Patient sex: M
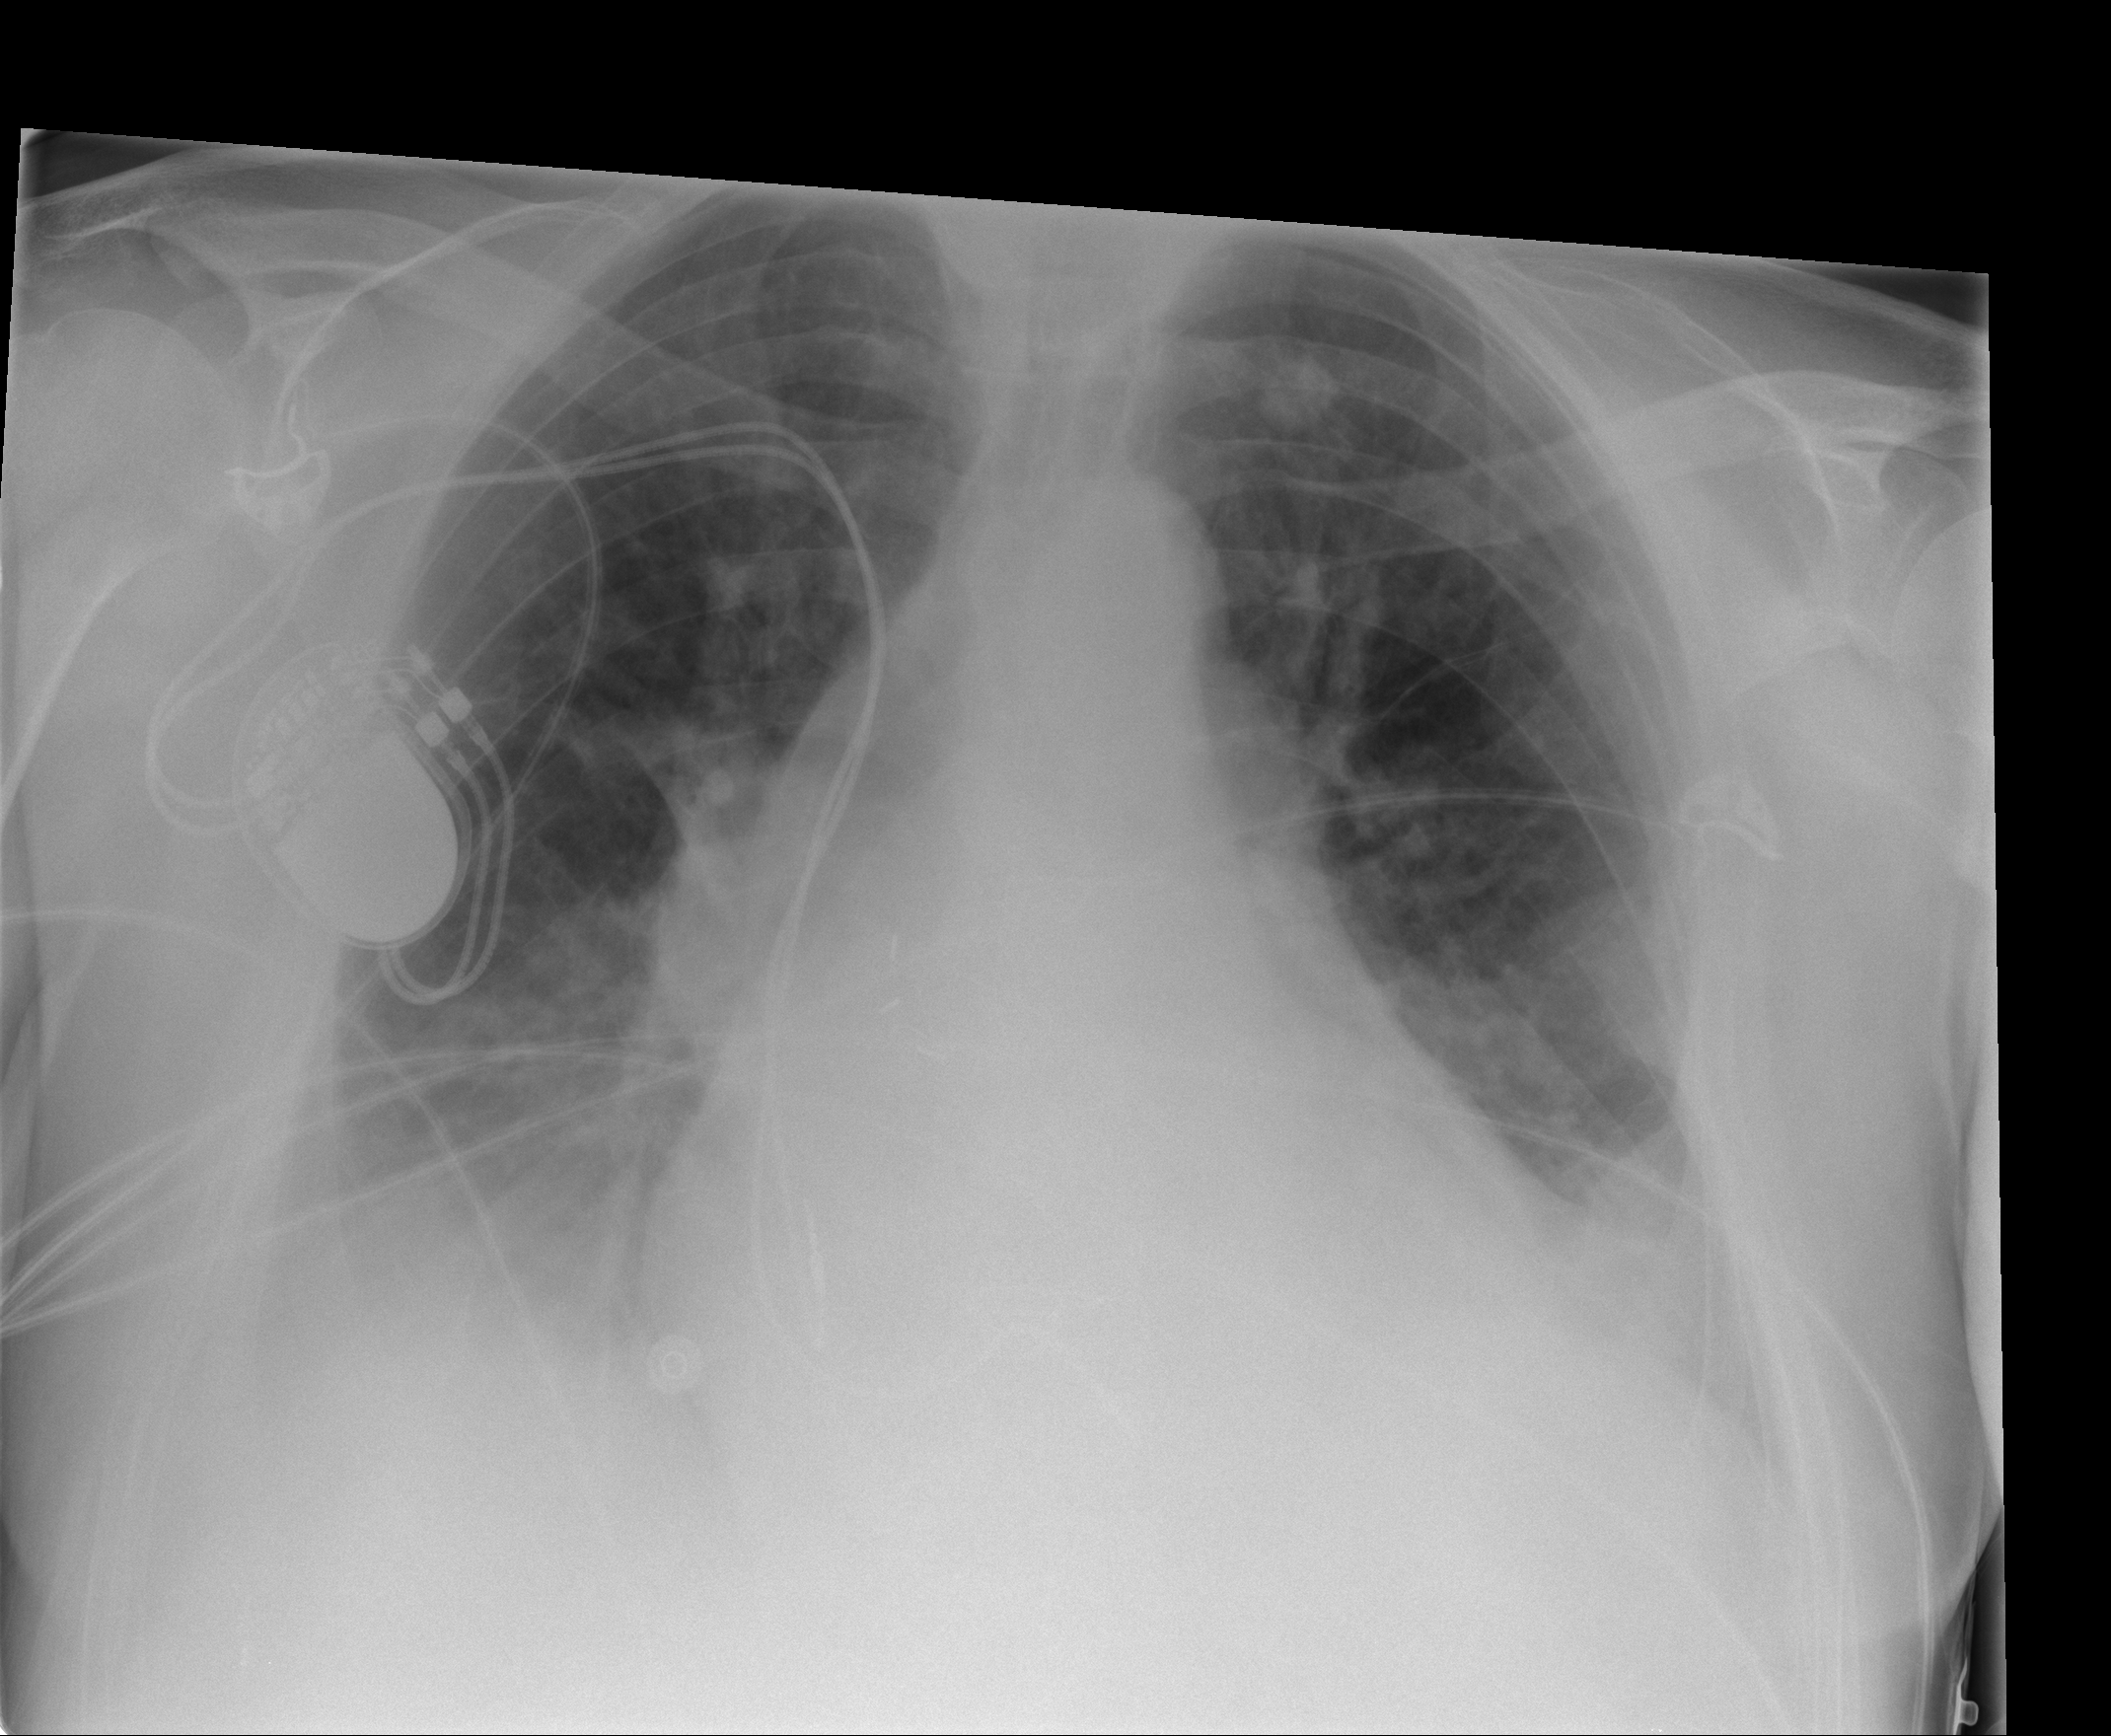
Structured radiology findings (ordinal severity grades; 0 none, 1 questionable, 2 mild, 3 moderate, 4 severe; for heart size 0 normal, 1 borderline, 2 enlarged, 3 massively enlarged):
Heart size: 2
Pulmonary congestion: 2
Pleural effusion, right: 2
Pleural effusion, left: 2
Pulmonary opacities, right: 0
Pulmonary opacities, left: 0
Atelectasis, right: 0
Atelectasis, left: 0